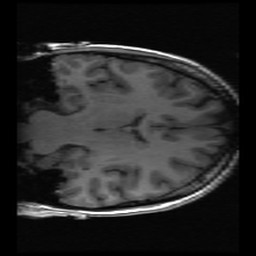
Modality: inplaneT1
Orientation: coronal